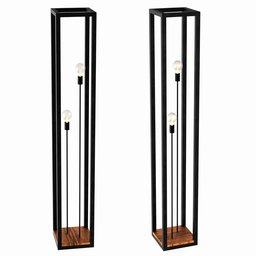
Label: lighting